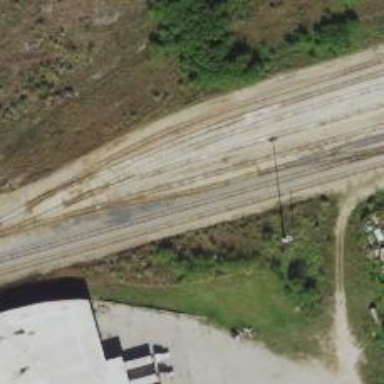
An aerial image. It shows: Railway yard.